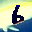
Label: 6